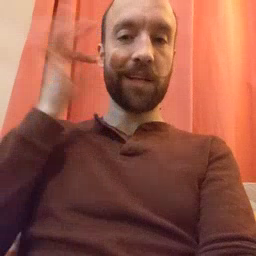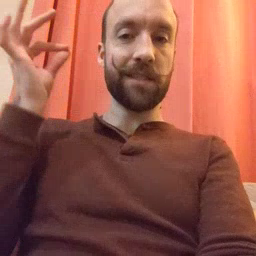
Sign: cat